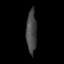
Tissue: prostate
Cell type: Fibroblasts
Senescence score: 0.7063
Nuclear area (px): 441
Mean DAPI intensity: 69.211